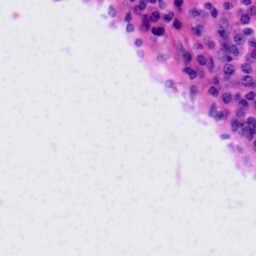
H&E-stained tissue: Tonsil